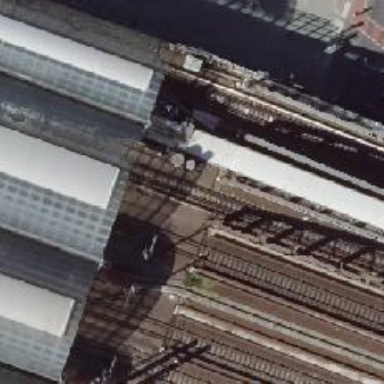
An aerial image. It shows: Railway signal.